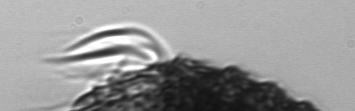
Label: Laboea_strobila